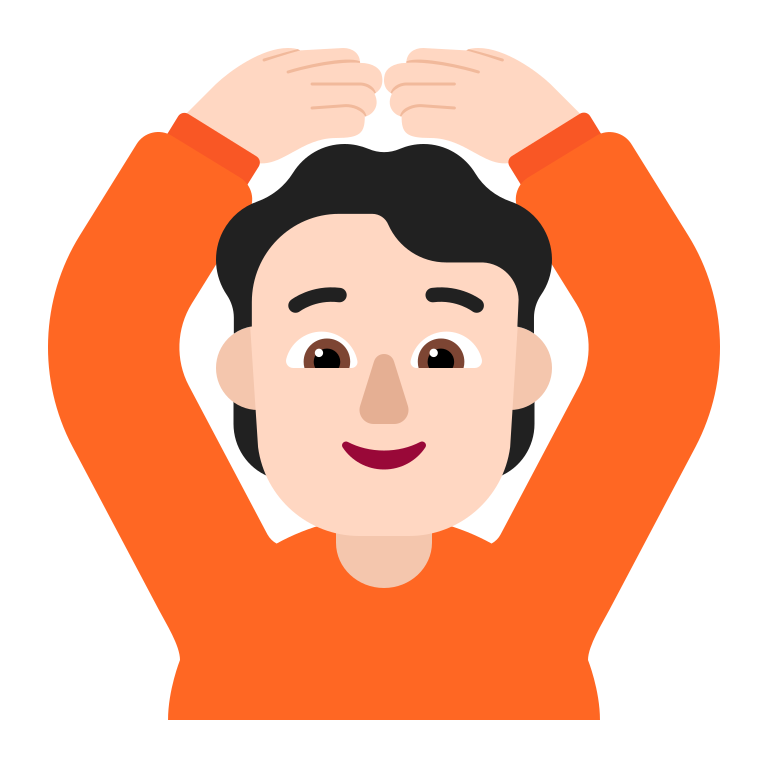
person gesturing ok flat light